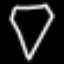
Label: diamond